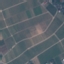
Land use / land cover class: PermanentCrop